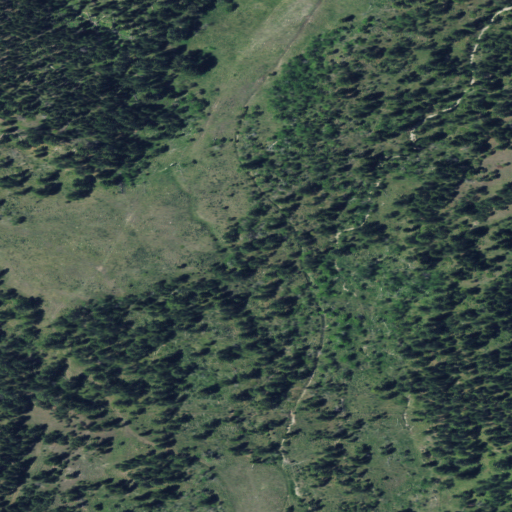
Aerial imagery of valley in Montana named Green Canyon containing evergreen forest, shrub, grassland, woody wetlands, and herbaceous wetlands